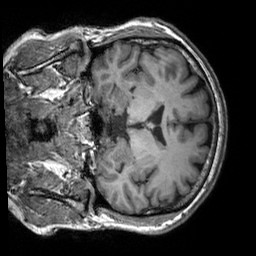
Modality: T1w
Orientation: coronal
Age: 41
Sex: male
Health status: healthy
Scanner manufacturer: siemens
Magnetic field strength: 3 T
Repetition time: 2.3 s
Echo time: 0.00303 s